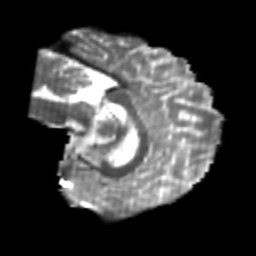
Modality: T2w
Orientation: sagittal
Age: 20
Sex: male
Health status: healthy
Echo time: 0.074 s